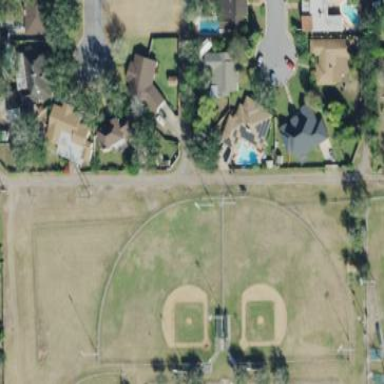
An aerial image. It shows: Baseball pitch for leisure and sports activities.